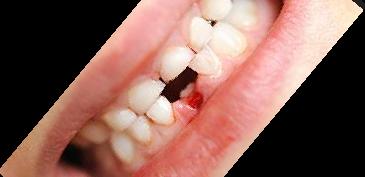
Condition: hypodontia